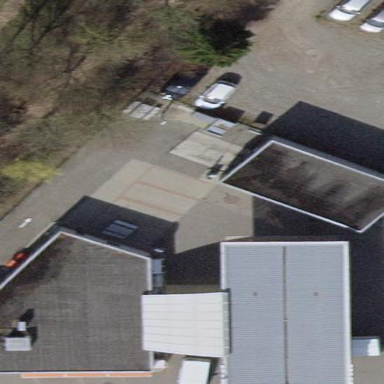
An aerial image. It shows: Fuel station.